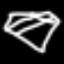
Label: diamond